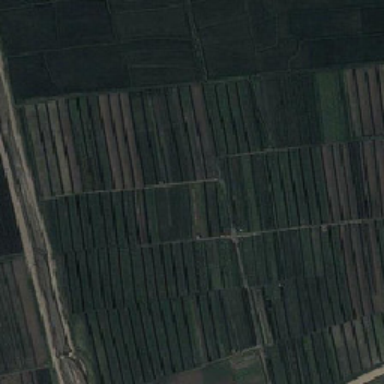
In the green paddy field on both sides of the river .